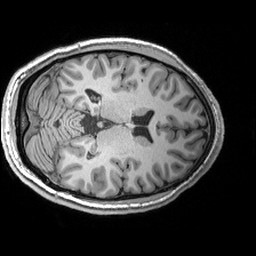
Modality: T1w
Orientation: axial
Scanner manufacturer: siemens
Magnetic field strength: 3 T
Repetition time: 2.53 s
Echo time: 0.00299 s